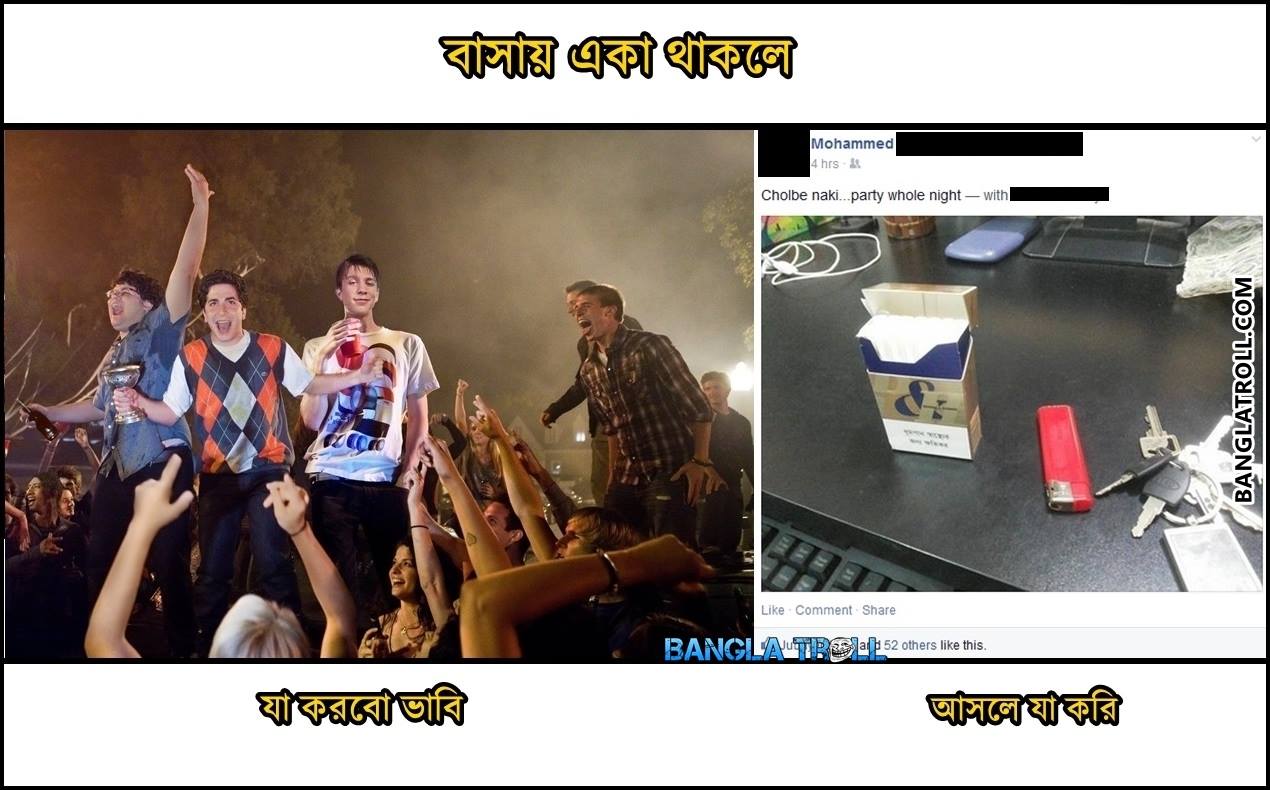
Text: বাসায় একা থাকলে যা করবো ভাবি আসলে যা করি
Label: Non Hate